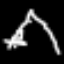
Label: The Eiffel Tower